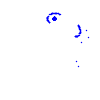
Particle: kaon